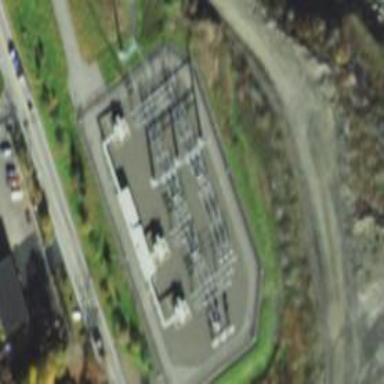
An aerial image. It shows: Power substation.